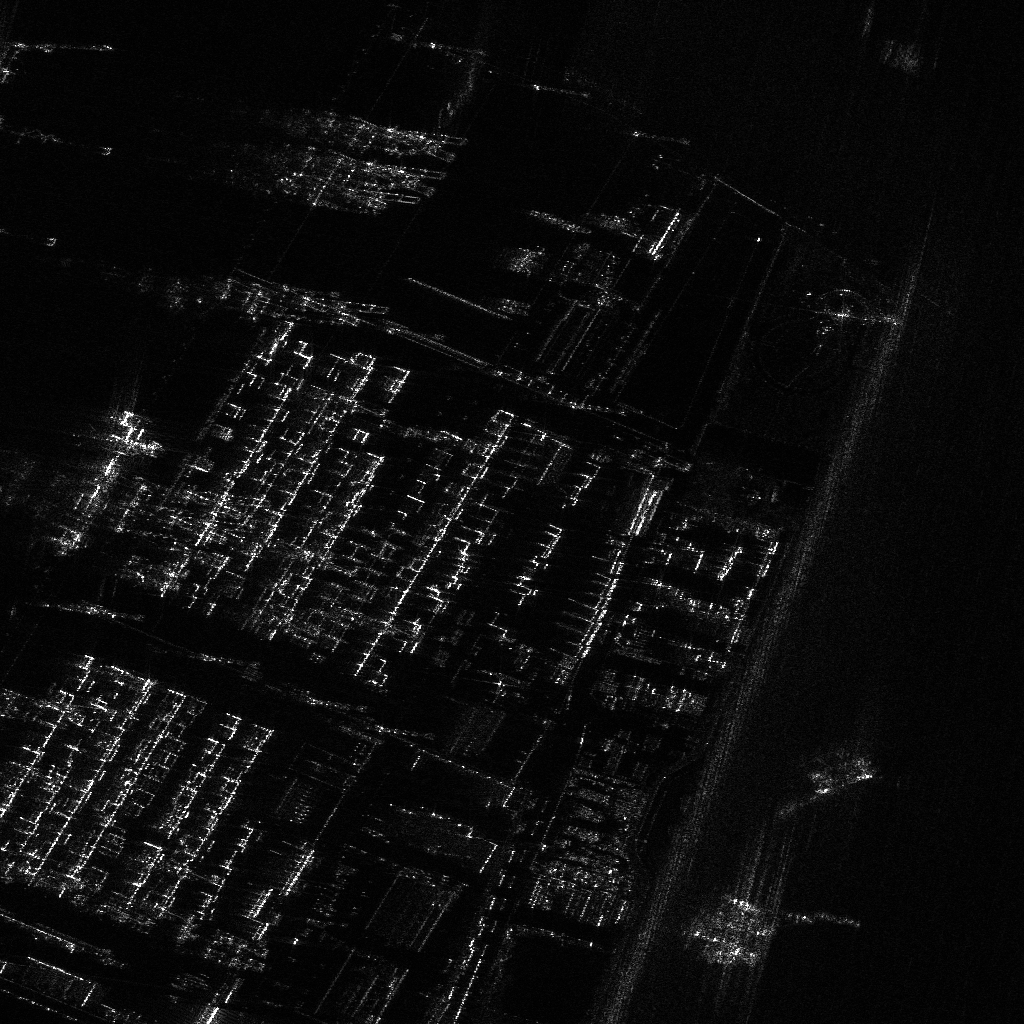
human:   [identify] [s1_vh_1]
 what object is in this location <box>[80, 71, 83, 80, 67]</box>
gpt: <ref>1 large container at the bottom right</ref>